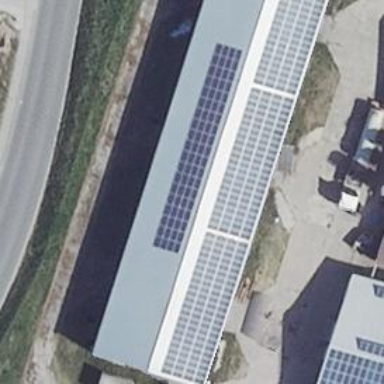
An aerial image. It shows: Solar photovoltaic panel generator producing electricity in small installation.